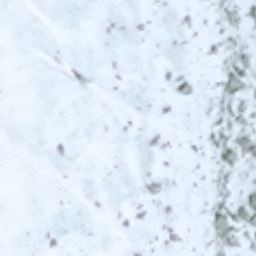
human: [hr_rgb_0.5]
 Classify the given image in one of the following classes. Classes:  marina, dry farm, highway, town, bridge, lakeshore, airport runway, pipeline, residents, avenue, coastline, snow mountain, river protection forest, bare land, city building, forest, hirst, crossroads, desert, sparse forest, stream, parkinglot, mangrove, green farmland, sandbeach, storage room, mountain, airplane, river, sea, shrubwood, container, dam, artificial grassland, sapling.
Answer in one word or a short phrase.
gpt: snow mountain